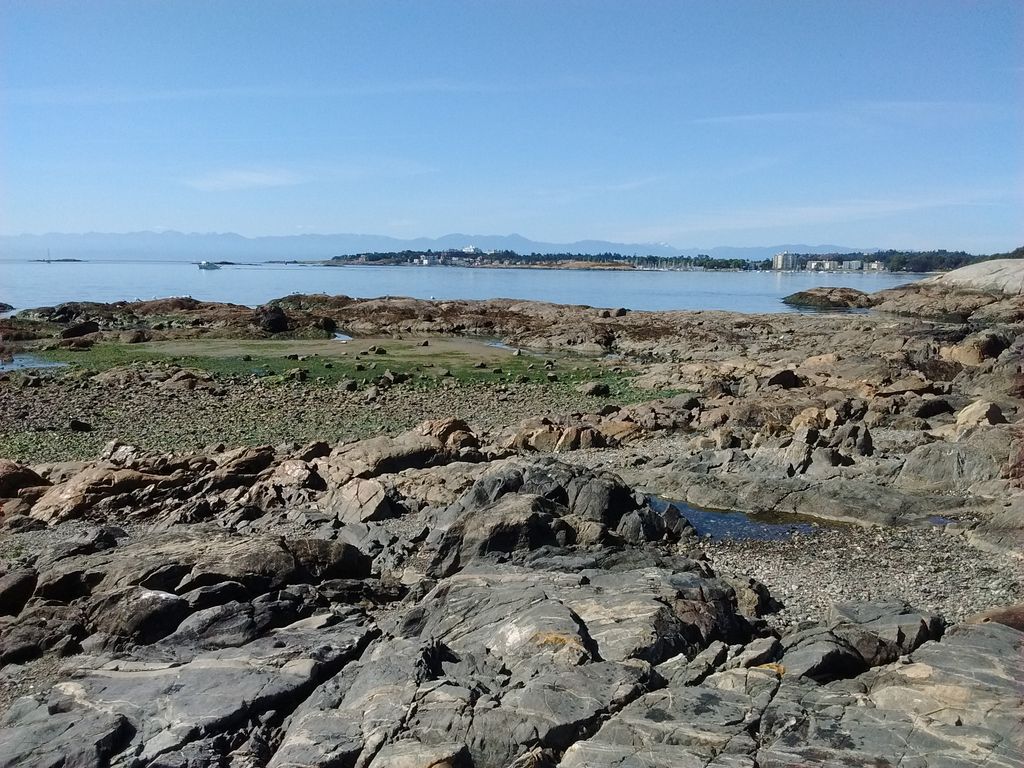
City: victoria